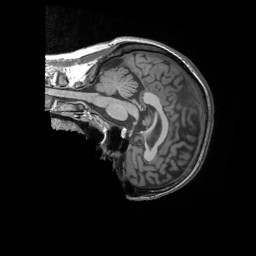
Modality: T1w
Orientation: sagittal
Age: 51
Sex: female
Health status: ill
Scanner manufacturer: siemens
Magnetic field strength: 3 T
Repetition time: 1.9 s
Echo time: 0.00247 s